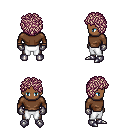
a pixel art fantasy rpg character, male body template, human, dark skin, brown long-sleeve shirt, white pants, white blonde curly afro hairstyle, metal gloves, metal boots, four views (front, back, left, right), 2x2 character sprite sheet, small pixel art, hard edges, no anti-aliasing